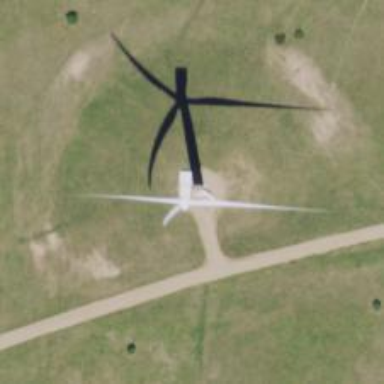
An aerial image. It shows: Wind generator using wind turbines of horizontal axis.